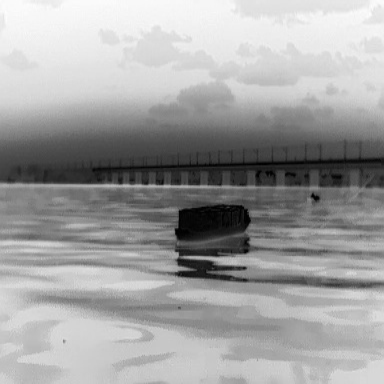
There are two objects shown in the infrared image, including a fishing_boat, and a warship.